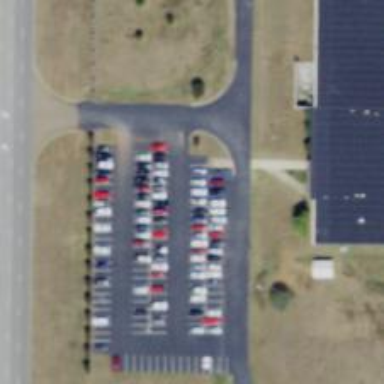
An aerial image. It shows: Parking space is available.